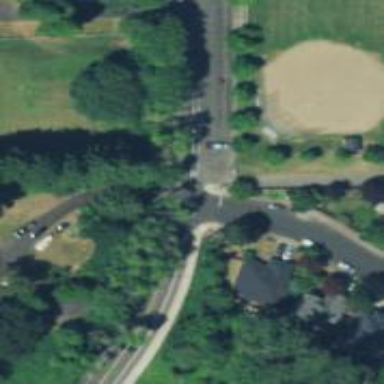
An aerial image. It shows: Tertiary road with sidewalk on the left.